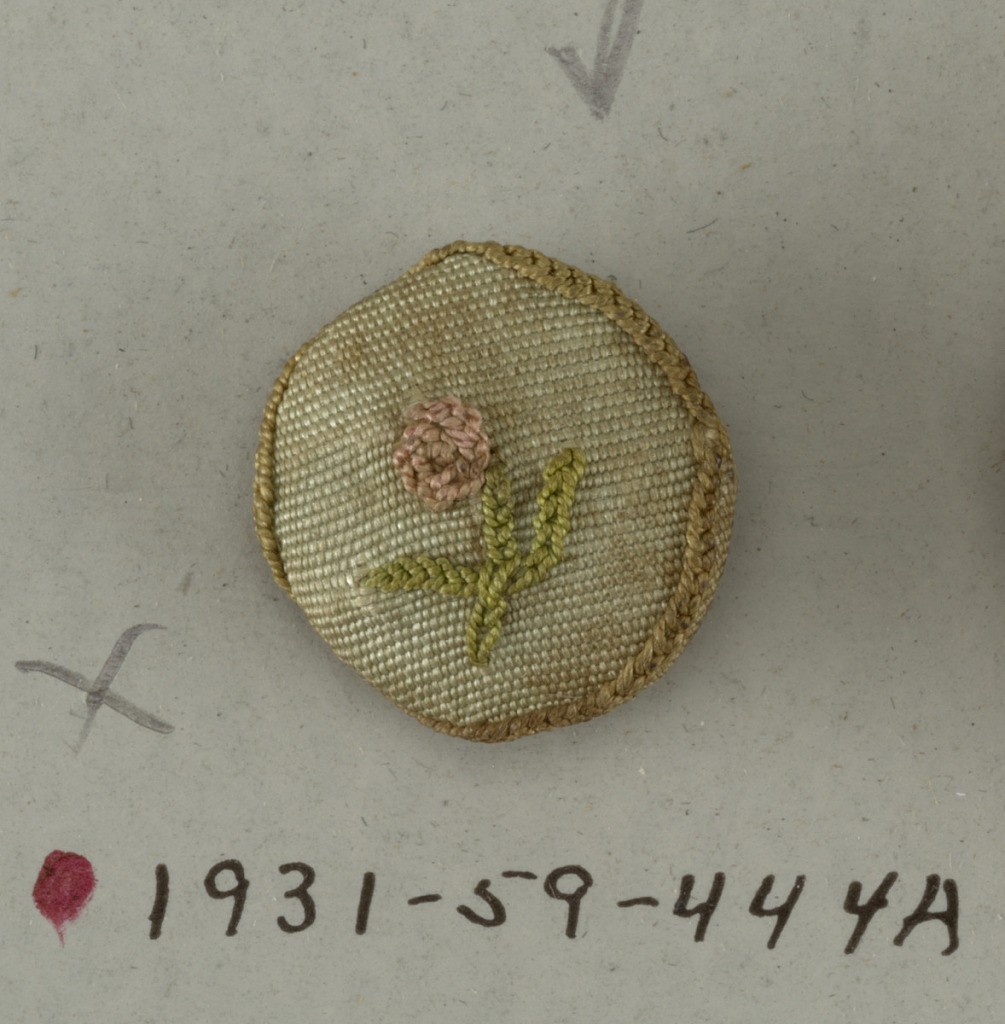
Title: Button
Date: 18th century
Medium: silk and wood
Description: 1931-59-444-a: button made of wooden molds covered with green sil...